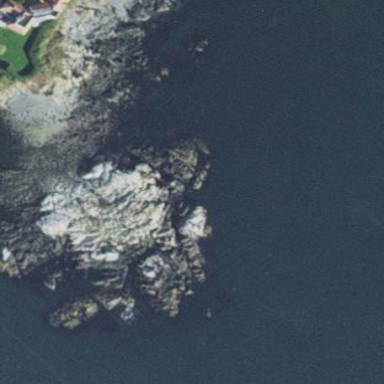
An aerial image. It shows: Island characterized by bare rock formations.